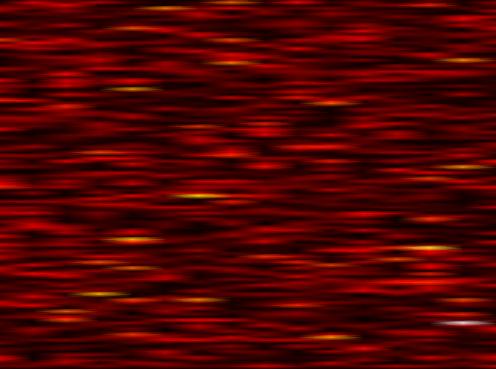
Label: FOFDM